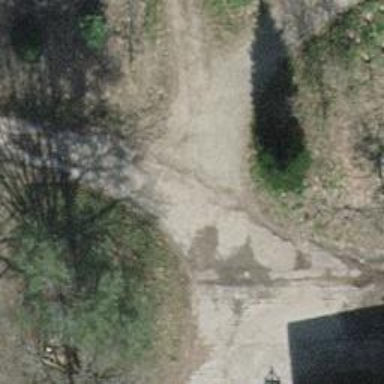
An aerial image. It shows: Asphalt track with grade 1 tracktype.